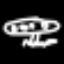
Label: mushroom